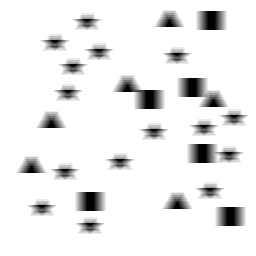
Squares: 6
Triangles: 6
Stars: 15
Total shapes: 27